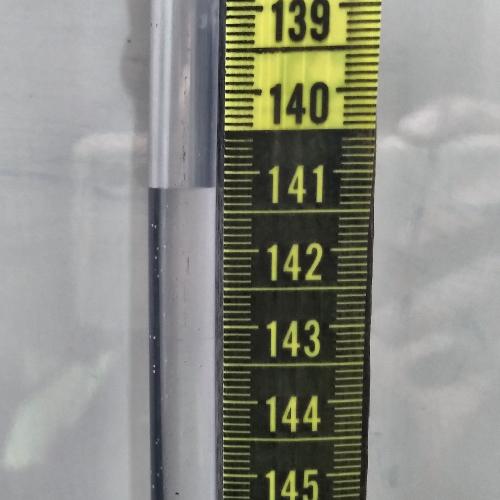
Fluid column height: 141.2 cm